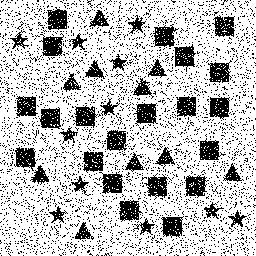
Squares: 21
Triangles: 10
Stars: 11
Total shapes: 42